Field crop: maize
Growth stage: 2
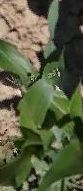
Species: maize